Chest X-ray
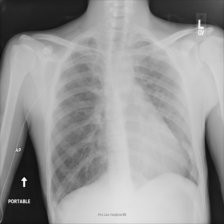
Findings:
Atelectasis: negative
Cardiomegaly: negative
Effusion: negative
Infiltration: negative
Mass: negative
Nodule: negative
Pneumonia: negative
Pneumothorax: negative
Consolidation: negative
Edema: negative
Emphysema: negative
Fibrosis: negative
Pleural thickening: negative
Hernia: negative